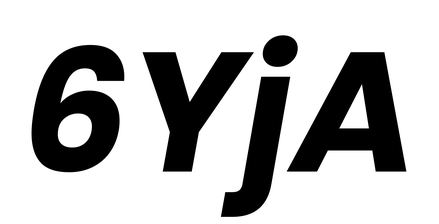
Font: Poppins-BoldItalic